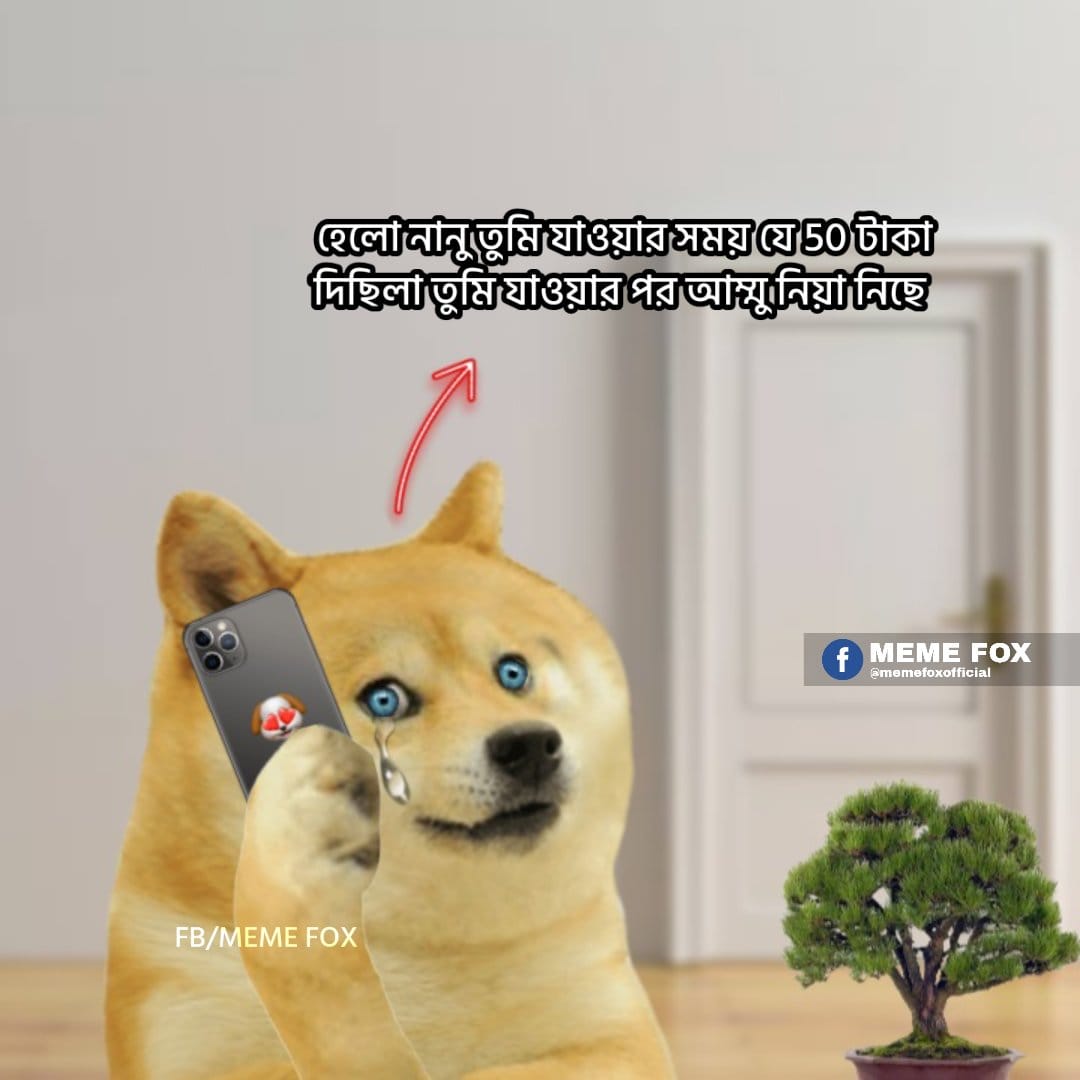
Text: হেলো নানু তুমি যাওয়ার সময় যে ৫০ টাকা দিছিলা তুমি যাওয়ার পর আম্মু নিয়া নিছে
Label: Non Hate